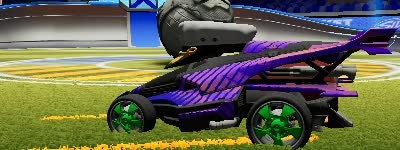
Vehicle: aftershock